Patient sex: M
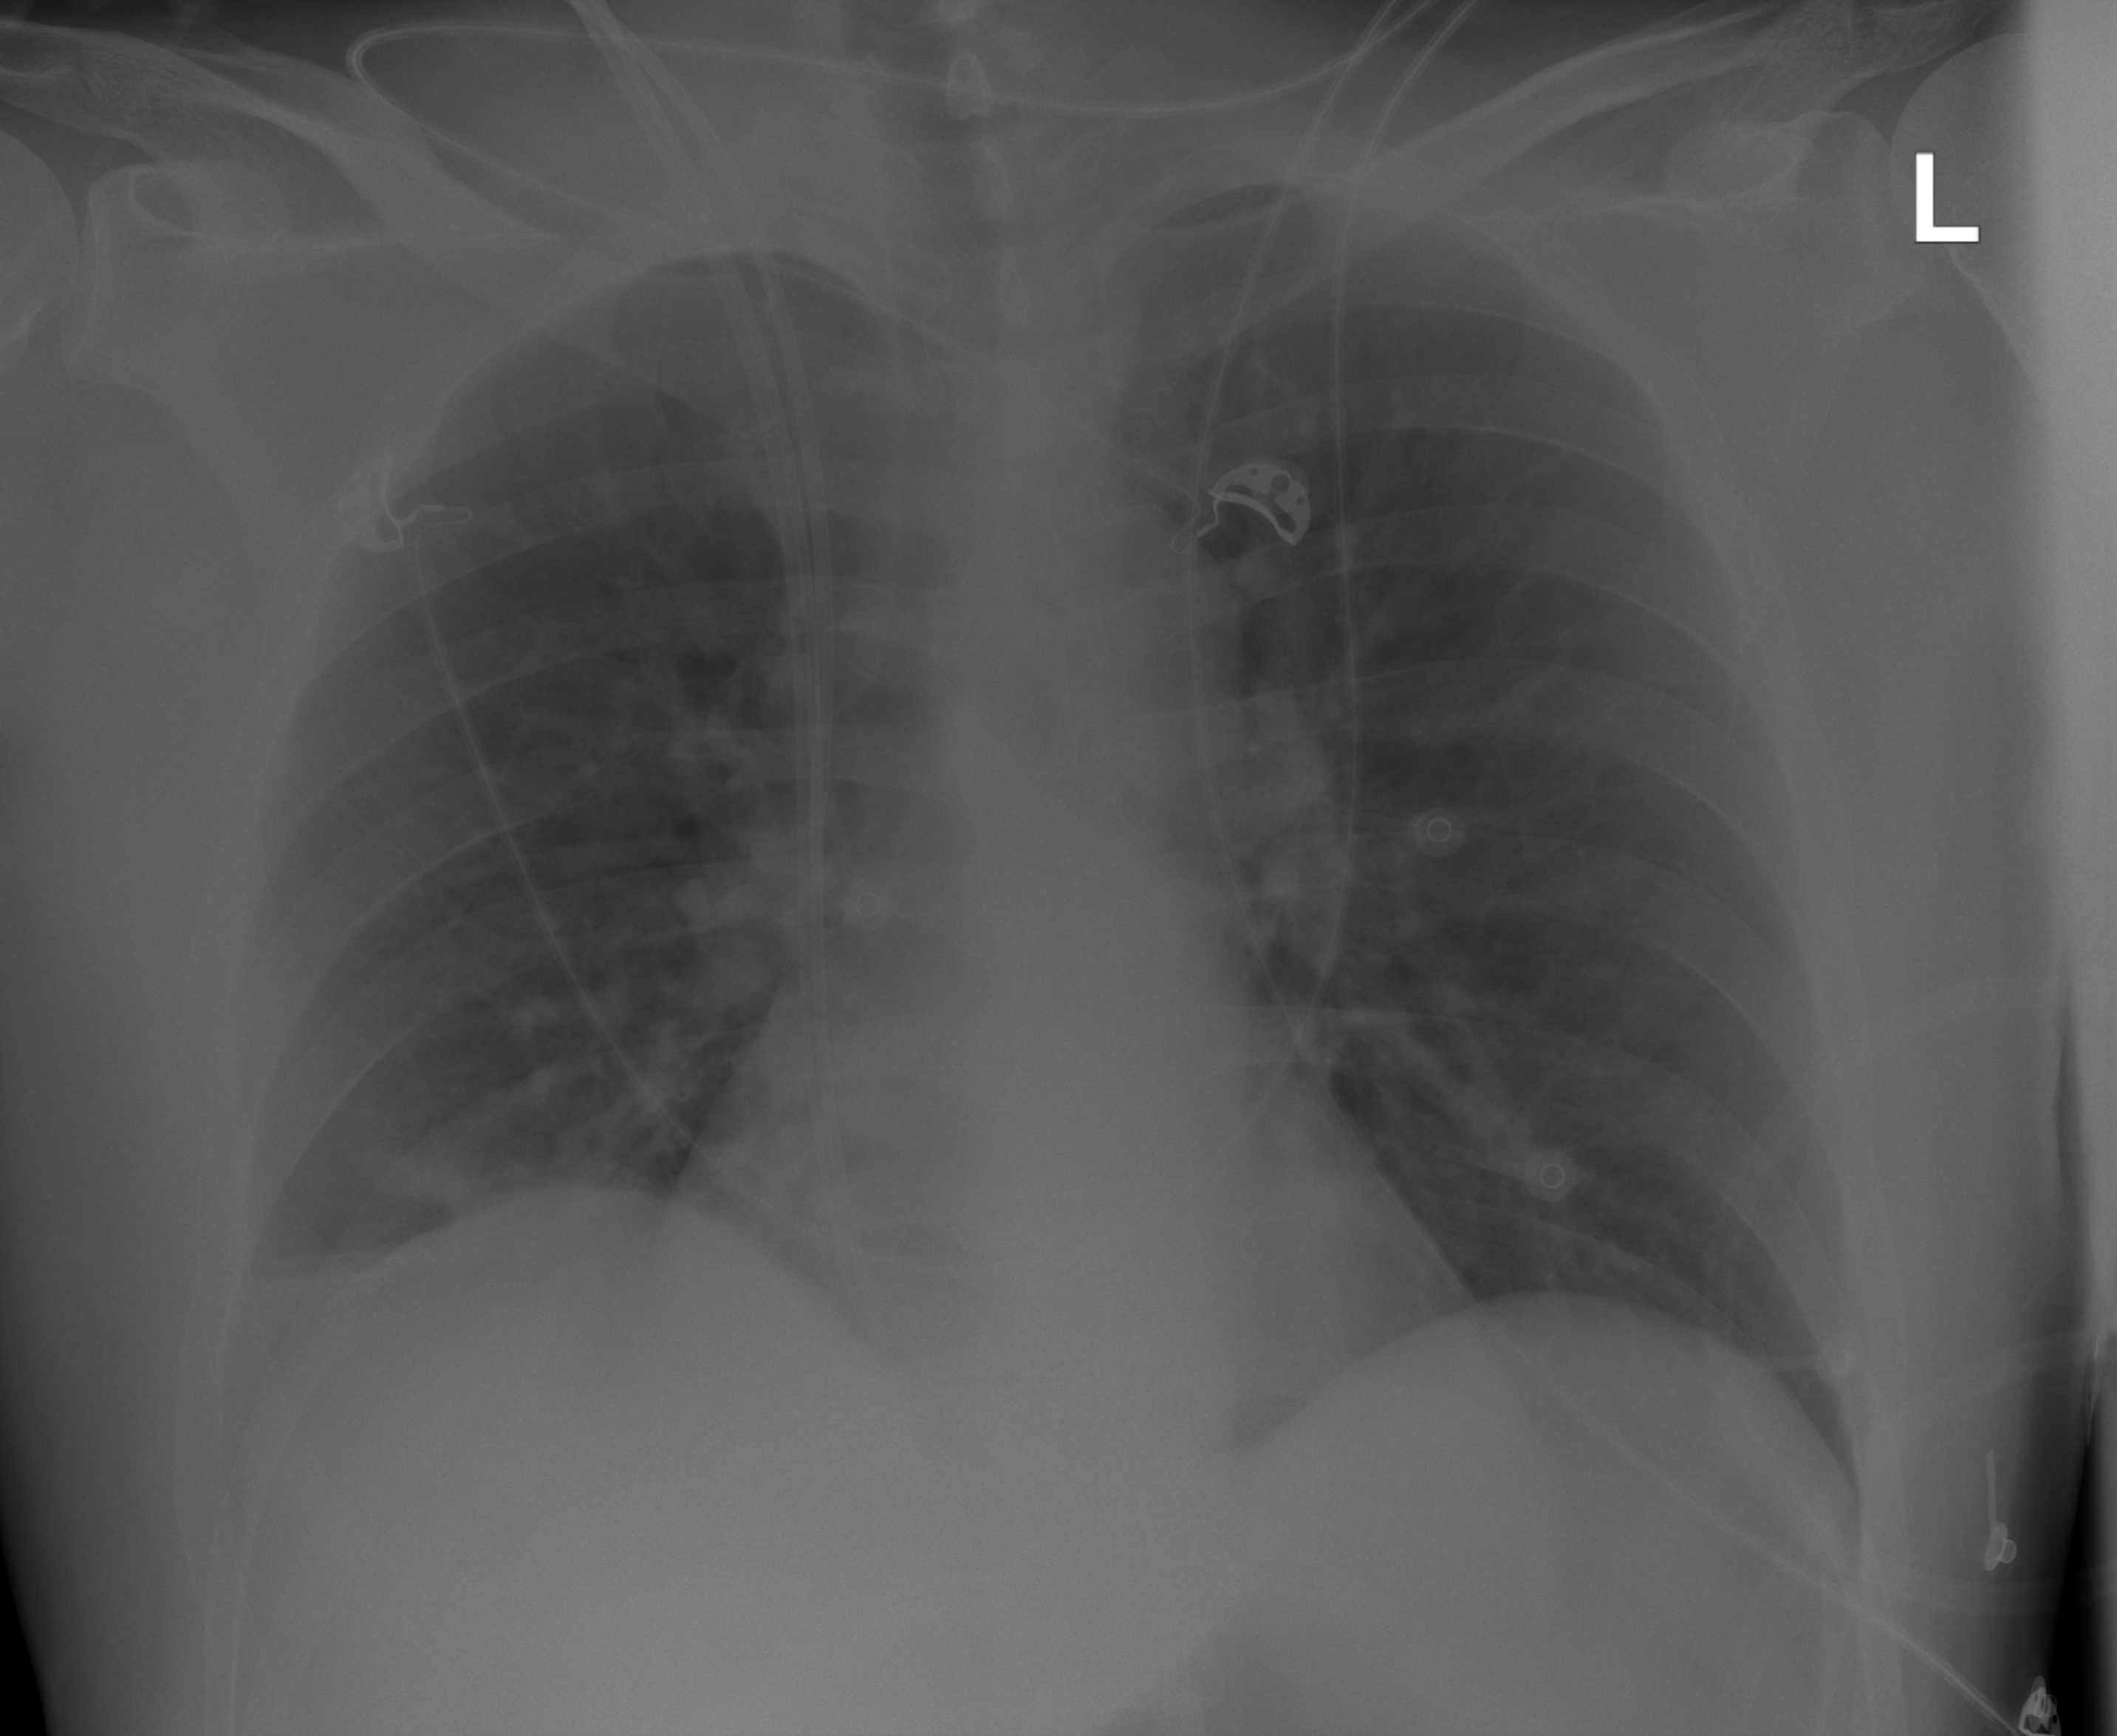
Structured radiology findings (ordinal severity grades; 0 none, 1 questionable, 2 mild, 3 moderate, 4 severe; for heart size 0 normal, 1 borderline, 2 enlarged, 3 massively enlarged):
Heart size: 0
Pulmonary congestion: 0
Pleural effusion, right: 0
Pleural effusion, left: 0
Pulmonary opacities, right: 0
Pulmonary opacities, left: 0
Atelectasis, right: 2
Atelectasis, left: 0